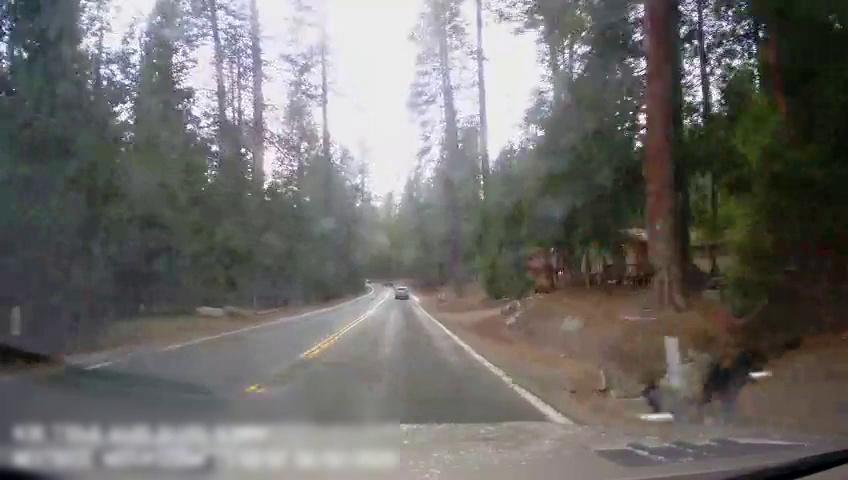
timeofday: Day
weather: Sunny
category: Drivable Space
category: Vehicles | SUV
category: Lanes | Current Lane
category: Lanes | Current Lane
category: Lanes | Opposite Lane
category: Lanes | Opposite Lane